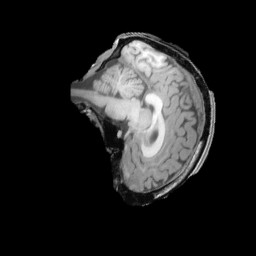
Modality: T1w
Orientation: sagittal
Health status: ill
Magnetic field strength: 3 T